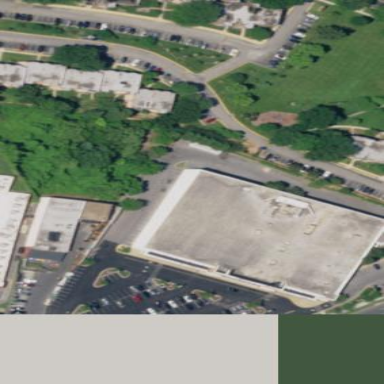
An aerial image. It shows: Retail building housing supermarket.